Question: I want to save a photo with the same options given by the default iPhone photo app as seen in this picture:

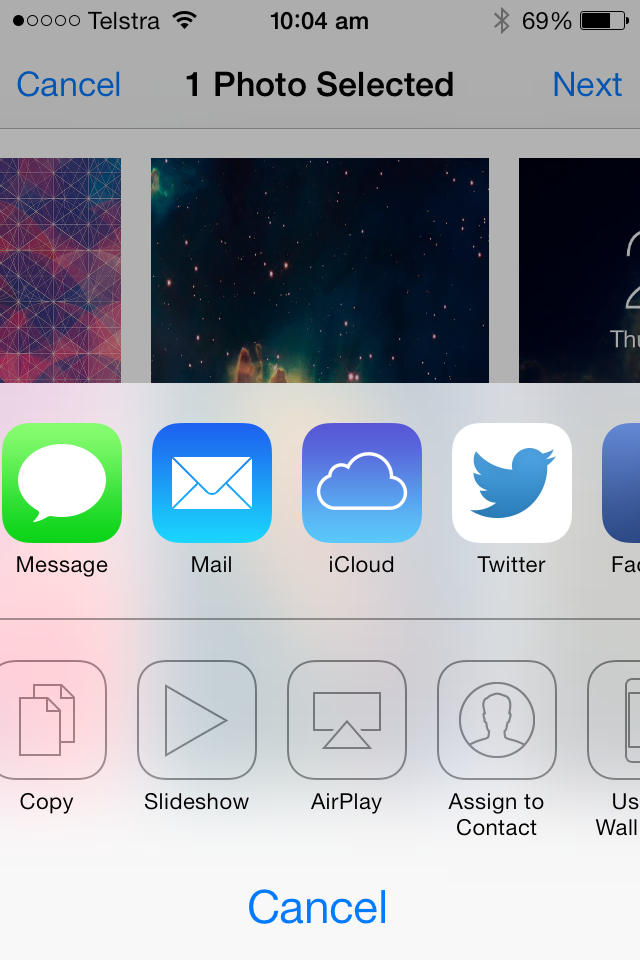
Answer: You can do this using 'UIActivityViewController'. You can create a 'UIActivityViewController', pass it an image, or the URL to an image, and optionally tell it to exclude certain activities that you don't want to appear. Then, present it, as you would any other viewController.
'''
UIActivityViewController *activityViewController = [[UIActivityViewController alloc] initWithActivityItems:@[ myImage ] applicationActivities:nil];
activityViewController.excludedActivityTypes = @[ UIActivityTypeAssignToContact ];
activityViewController.completionHandler = ^(NSString *activityType, BOOL completed){
// handle completion
};
[self presentViewController:activityViewController animated:YES completion:nil];
'''
Check out the <URL> for more info.